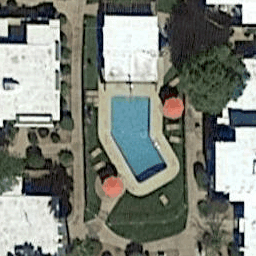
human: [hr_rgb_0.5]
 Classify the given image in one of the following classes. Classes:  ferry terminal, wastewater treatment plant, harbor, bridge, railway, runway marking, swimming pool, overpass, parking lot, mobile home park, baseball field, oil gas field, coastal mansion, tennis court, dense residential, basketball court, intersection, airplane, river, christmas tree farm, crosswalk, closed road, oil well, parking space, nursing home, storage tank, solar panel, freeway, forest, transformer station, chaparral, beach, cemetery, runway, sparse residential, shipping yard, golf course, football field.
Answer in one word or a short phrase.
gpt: swimming pool